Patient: sex M, age 75
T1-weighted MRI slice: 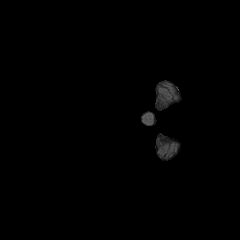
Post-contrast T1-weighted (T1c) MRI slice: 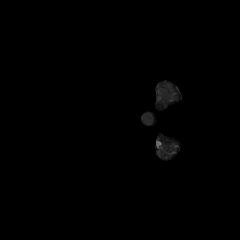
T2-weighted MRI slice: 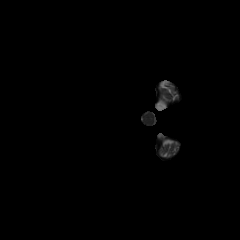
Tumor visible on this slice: no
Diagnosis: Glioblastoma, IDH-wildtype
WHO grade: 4